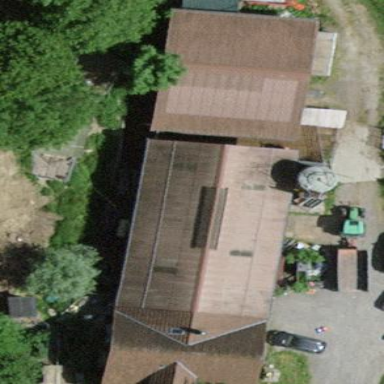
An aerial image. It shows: Farmyard area.